Question: I've created a trivial game using JavaScript and AngularJS. While presenting it to my team today, a team member hacked the code and won the game because of it.
The idea is that each player clicks a button to generate a random number between 1-100. Tom (screenshot below), put a breakpoint in the JavaScript and changed the number to 99 each time.
Is there a way to prevent this? From what I've heard, and from some googling, it appears that it's not possible to prevent this; a trip to the server needs to be made so that the random number can be generated there.
Is that right? Do I need to change my game to make a server call for every generation of a random number? If so, is there at least some way to make it extremely difficult to hack within the browser? Using JavaScript and AngularJS, it was nice to have this all on the front end; it was quick and easy.

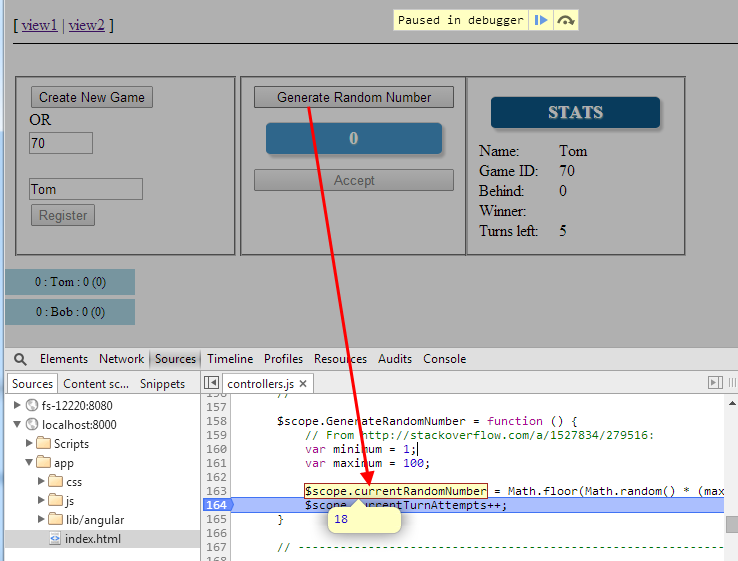
Answer: The best way to prevent this is to have a call to a server and record the value you send out to the client so you can validate it, this is the only foolproof way of really achieving this.
However you can take some steps to make it really difficult to do client side. If you were to minify you're JavaScript code (and possibly obfuscate all the method names too) this is going to make it really hard to understand what its doing and to set a breakpoint at the correct point.
As an example, in Chrome I've got only 4 lines to choose from to break in jquery.min.js. If I want to edit the section highlighted, this is virtually impossible without sending this code through a deminification process or redirecting to different JavaScript using a tool like fiddler.